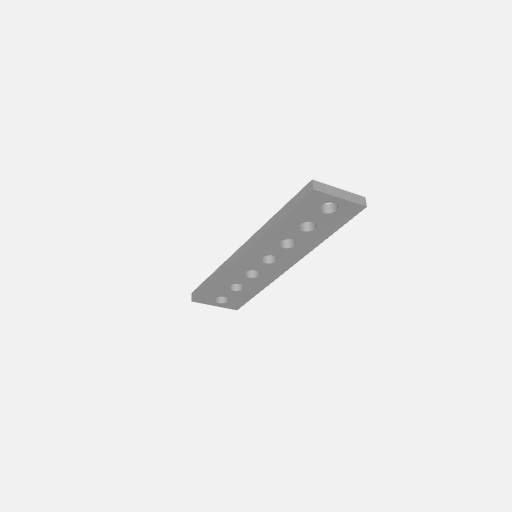
Part: FlatBracket